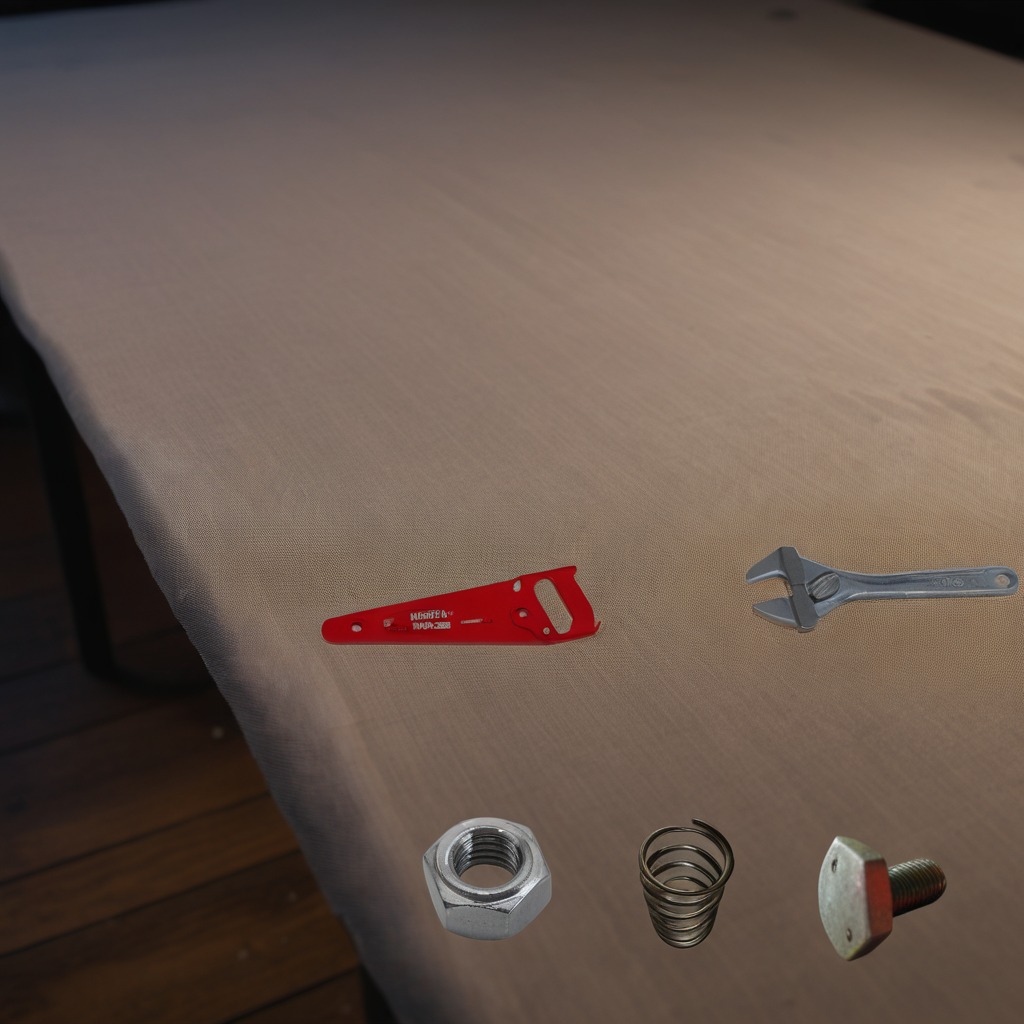
A metal machine screw, a coiled metal spring, a handheld metal saw, a metal nut, and a wrench are lying on the wooden table.